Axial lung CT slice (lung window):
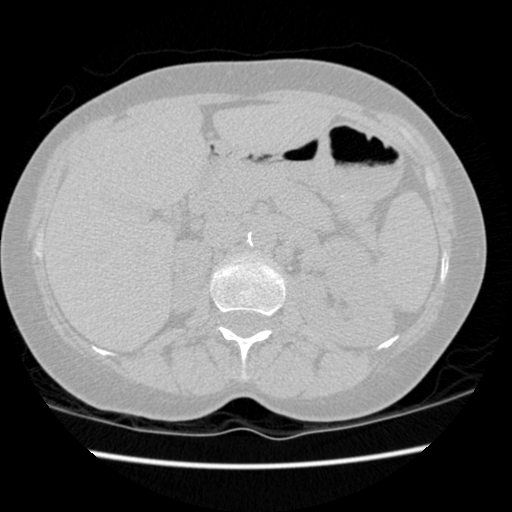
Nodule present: no